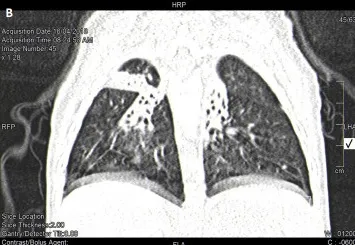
Sagittal computed tomography images of the chest showing consolidation
and subsegmental atelectasis in the right and left upper lobe, and consolidation and atelectasis,
with tubular bronchiectasis, in the apical regions of the lower lobe.
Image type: radiology (ct)